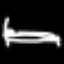
Label: bed